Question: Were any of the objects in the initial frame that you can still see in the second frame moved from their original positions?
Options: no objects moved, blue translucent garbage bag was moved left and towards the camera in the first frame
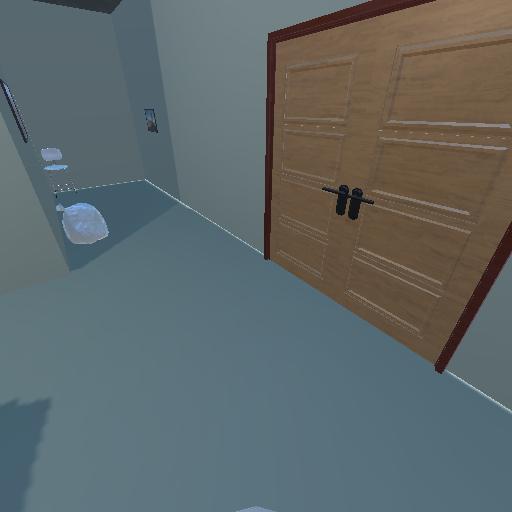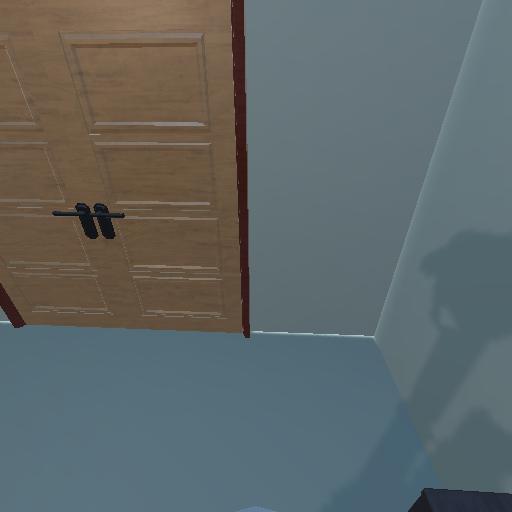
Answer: no objects moved